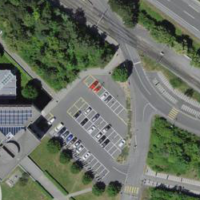
EUNIS habitat code: 57
Species observed at this site:
Milvus migrans